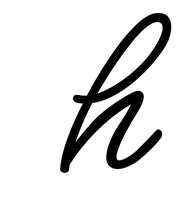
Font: MeowScript-Regular